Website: macys
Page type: account-selection
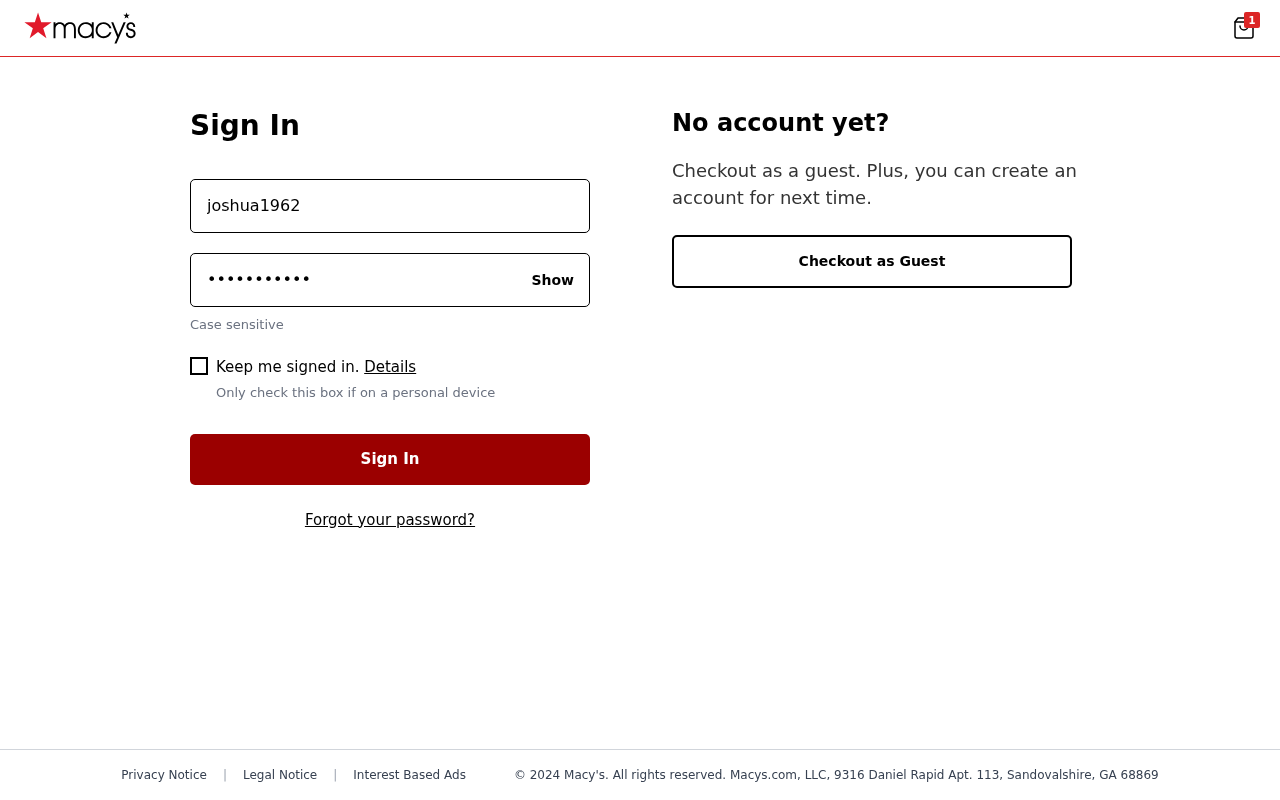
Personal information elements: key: PII_LOGIN_USERNAME
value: joshua1962
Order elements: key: ORDER_NUM_ITEMS
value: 1